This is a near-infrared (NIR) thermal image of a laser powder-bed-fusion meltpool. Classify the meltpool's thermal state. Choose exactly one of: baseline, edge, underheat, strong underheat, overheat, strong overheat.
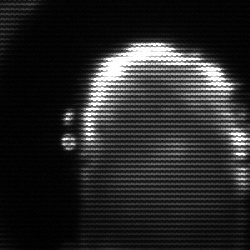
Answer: baseline